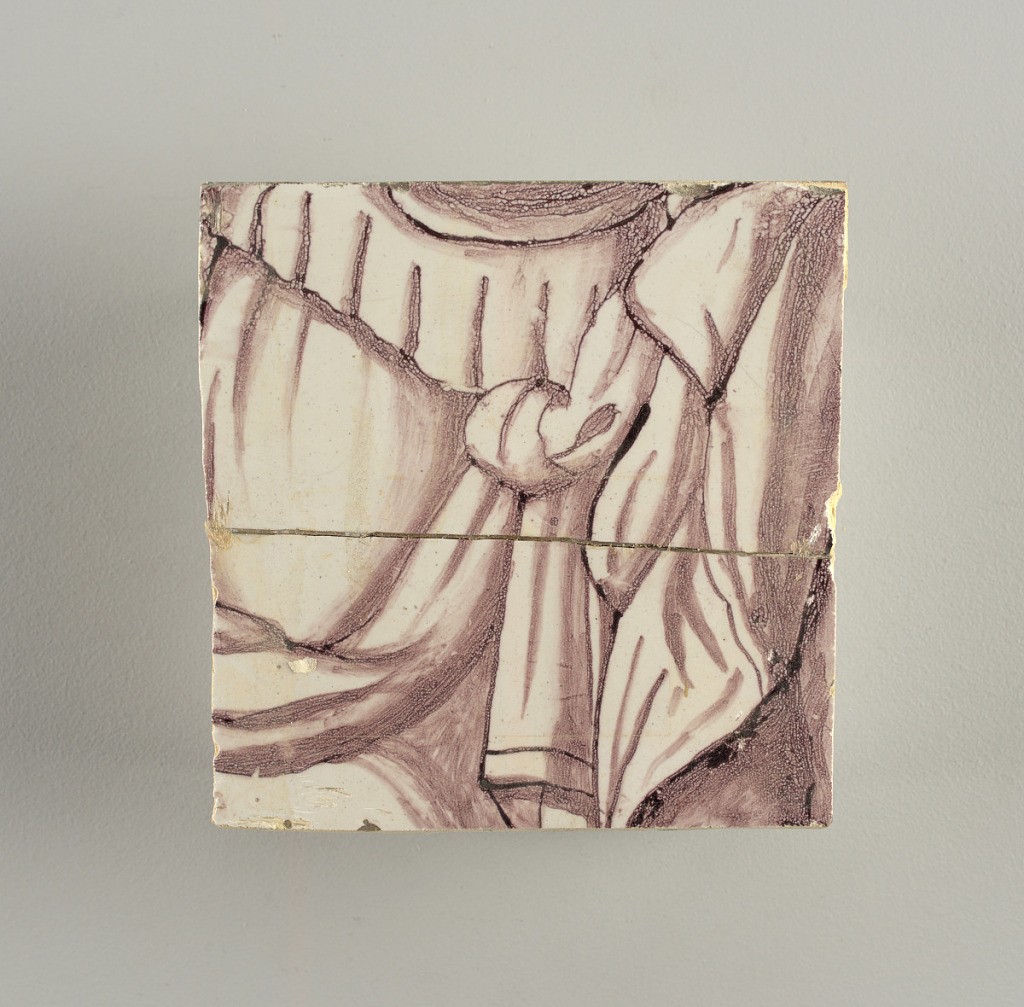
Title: Wall facing
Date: ca. 1725
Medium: Tin-glazed earthenware, underglaze
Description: Horizontal rectangle.  Thirty-seven tiles wide and twenty-one high with opening for door or window nineteen and one-half tiles high and twelve wide.  To left and right of opening, centered canopy above. Left, woman representing Hope, right, a sculputure urn.  Centered above opening, a mascaron.  Arabesque design of foliage.